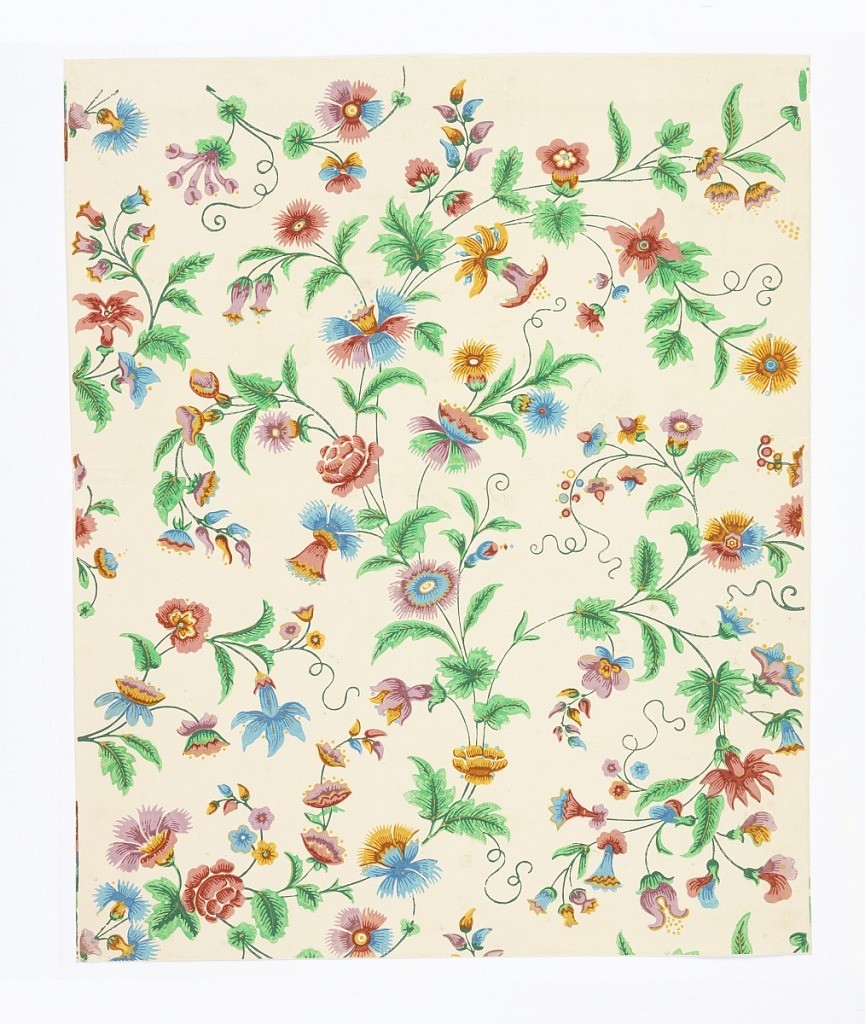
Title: Sidewall
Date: ca. 1800
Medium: Block-printed on handmade paper, satin ground
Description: Curving stems from which grow a variety of flowers including cornflowers, bell flowers, roses, and sweet peas. Printed in lavender, red, yellow, blue and green on satin or polished off-white ground.